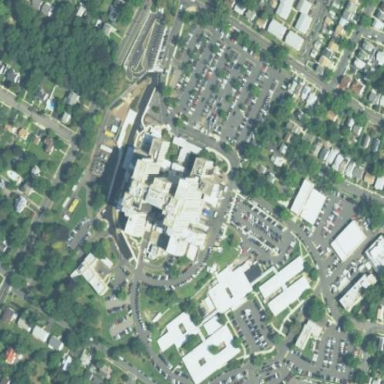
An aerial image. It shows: Hospital providing healthcare services.